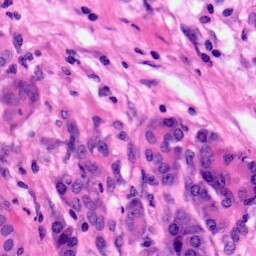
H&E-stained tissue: Pancreatic